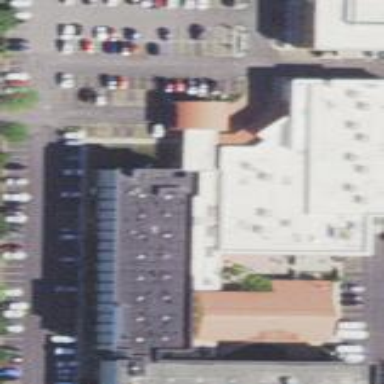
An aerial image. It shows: Hotel building.